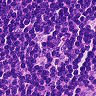
Metastatic tissue present: no